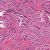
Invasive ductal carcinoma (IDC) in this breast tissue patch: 0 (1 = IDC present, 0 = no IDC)